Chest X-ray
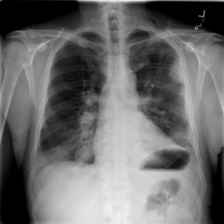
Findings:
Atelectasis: positive
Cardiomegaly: negative
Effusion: positive
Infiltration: negative
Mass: negative
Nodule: positive
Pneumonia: negative
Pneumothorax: positive
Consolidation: negative
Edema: negative
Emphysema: negative
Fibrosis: negative
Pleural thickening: negative
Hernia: negative